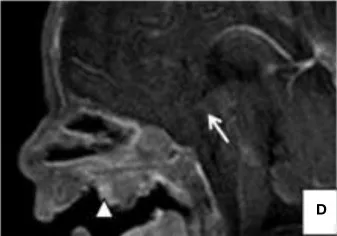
Magnetic resonance imaging (MRI). Sagital. T1-images show on the midline sagittal plane, a thickened third ventricle floor (arrow a and d), tubomamillary fusion and the absence of a midline sella turcica and pituitary infundibulum.
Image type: radiology (mri)